Question: I am creating particle effect to simulate the street lamp. It looks good and smoothly on the ios and pc but there is some ring like the ripples on the android platform. Is there any thing I can do to fix it? Please check the screen shot for the detail.

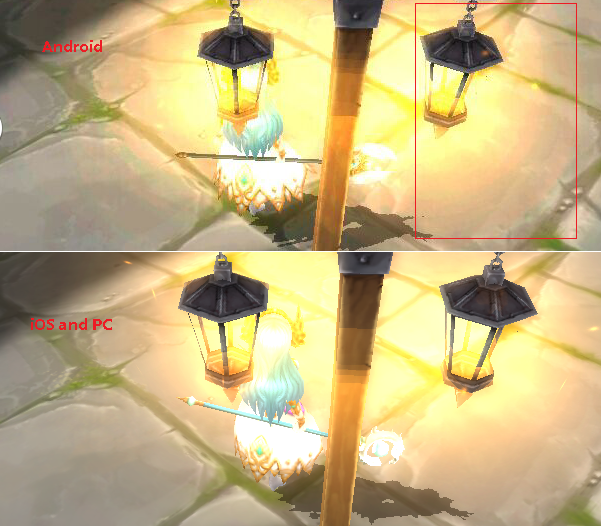
Answer: Looks like you are using Unity. Please check image compression and displaying parameters for your build, looks like this is an issue with number of colors in result render(16 bit on android and 24/32 bit on iOS/PC).